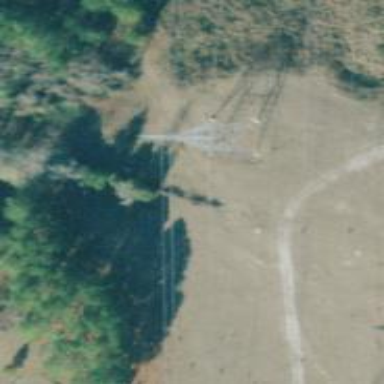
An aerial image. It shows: Lattice structure tower.